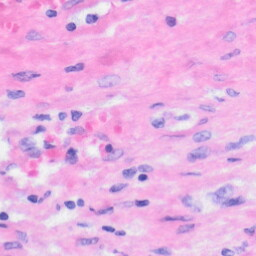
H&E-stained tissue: Liver